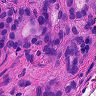
Metastatic tissue present: yes